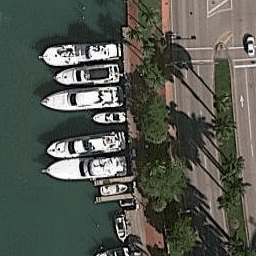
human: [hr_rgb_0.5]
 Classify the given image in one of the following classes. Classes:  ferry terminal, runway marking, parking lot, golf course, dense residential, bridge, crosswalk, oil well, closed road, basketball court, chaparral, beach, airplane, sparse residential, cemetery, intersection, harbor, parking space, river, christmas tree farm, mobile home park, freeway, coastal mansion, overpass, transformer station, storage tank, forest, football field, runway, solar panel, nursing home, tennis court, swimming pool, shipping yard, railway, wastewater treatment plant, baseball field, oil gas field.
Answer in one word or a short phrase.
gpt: harbor